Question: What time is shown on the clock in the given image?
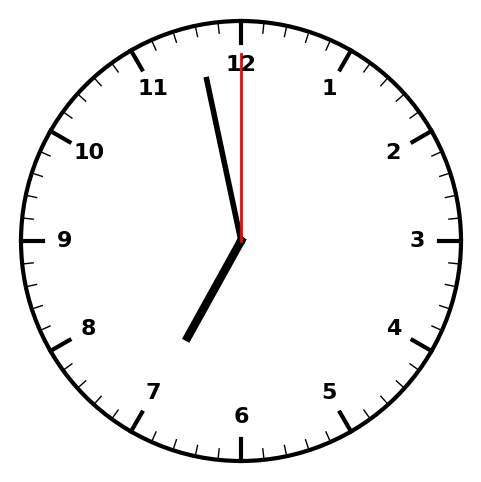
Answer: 06:58:00